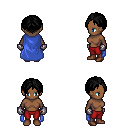
a pixel art fantasy rpg character, female body template, human, dark skin, blue cape, red pants, black parted hairstyle, metal gloves, brown shoes, four views (front, back, left, right), 2x2 character sprite sheet, small pixel art, hard edges, no anti-aliasing